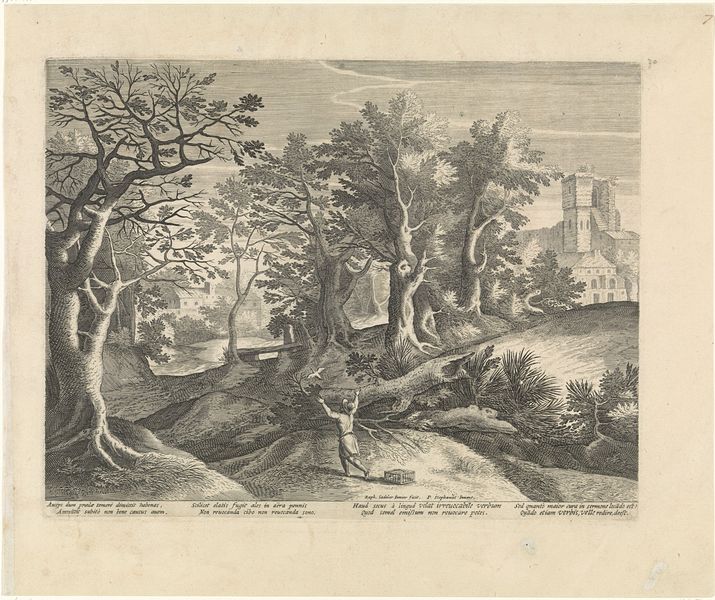
Titel: Landschap met een vogelvanger
Künstler: Raphaël (II) Sadeler
Standort: Amsterdam
Institution: Rijksmuseum
Schlagwörter: baum, himmel, mann, schatten, vogel, bäume, landschaft, grau, licht, weiss, zeichnung, schloss, mensch, taube, hügel, büsche, gebüsch, wald, fliegen, turm, schrift, grafik, graphik, bank, sturm, burg, flug, druck, radierung, stich, text, freiheit, schlos, eiche, käfig, kupferstich, báume, befreien, freilassen, vogel frei